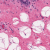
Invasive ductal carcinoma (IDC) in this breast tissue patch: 0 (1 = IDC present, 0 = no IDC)